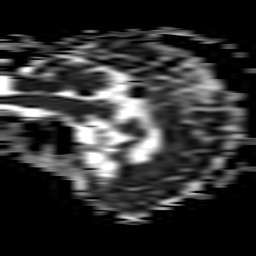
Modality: ADC
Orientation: sagittal
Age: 44
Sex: female
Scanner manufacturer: philips
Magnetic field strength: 3 T
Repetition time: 3.082 s
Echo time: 0.076 s